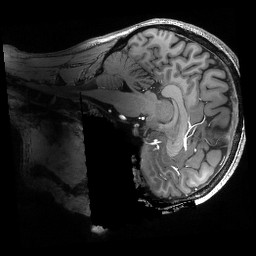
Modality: T1w
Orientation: sagittal
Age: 32
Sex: male
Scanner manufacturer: siemens
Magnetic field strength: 6.98 T
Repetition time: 2.53 s
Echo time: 0.00176 s